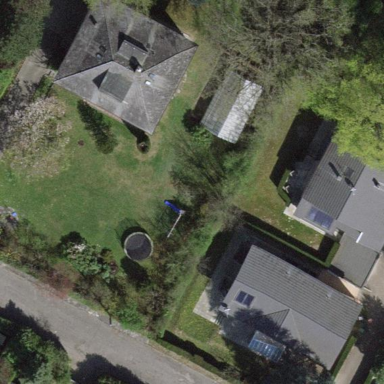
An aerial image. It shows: Garden enclosed by fence.